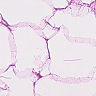
Metastatic tissue present: no